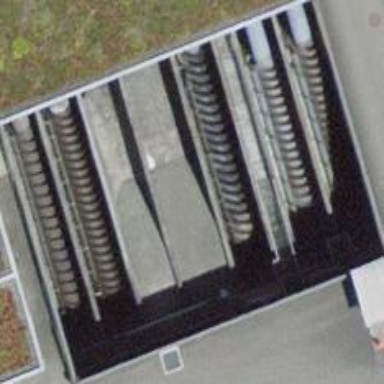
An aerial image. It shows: Pumping station.